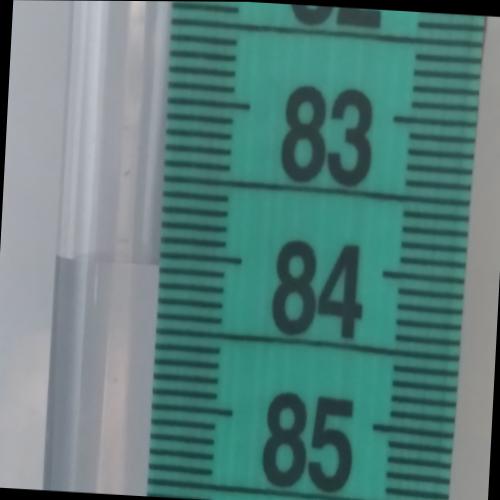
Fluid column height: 84.1 cm